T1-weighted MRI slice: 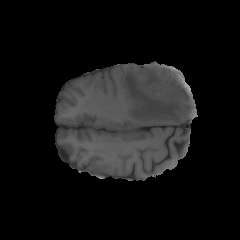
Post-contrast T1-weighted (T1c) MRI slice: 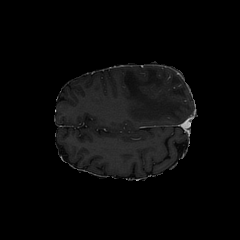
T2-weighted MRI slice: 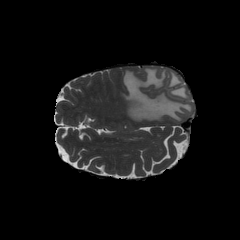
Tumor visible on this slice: yes